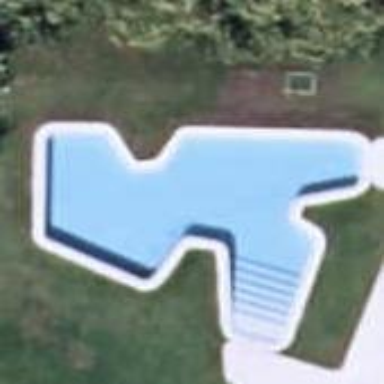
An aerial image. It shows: Swimming pool located in leisure land.